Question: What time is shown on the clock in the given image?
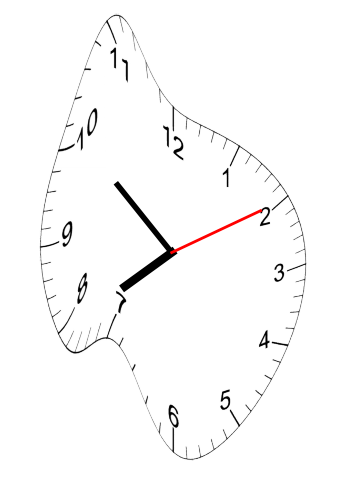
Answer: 07:51:10